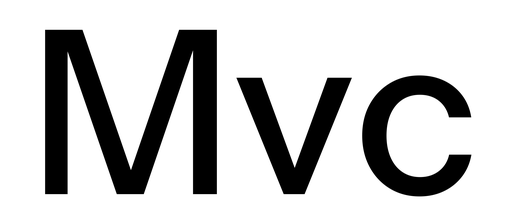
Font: InstrumentSans_Medium